如图，已知直线 $AB$、$CD$ 被直线 $AC$ 所截，$AB // CD$，$E$ 是平面内任意一点（点 $E$ 不在直线 $AB$、$CD$、$AC$ 上），设 $\angle BAE = \alpha$，$\angle DCE = \beta$。下列各式：\ding{172} $\alpha + \beta$，\ding{173} $\alpha - \beta$，\ding{174} $180^\circ - \alpha - \beta$，\ding{175} $360^\circ - \alpha - \beta$，$\angle AEC$ 的度数可能是（ ）

A. \ding{172}\ding{173}\ding{174} \quad
B. \ding{172}\ding{173}\ding{175} \quad
C. \ding{172}\ding{174}\ding{175} \quad
D. \ding{172}\ding{173}\ding{174}\ding{175}
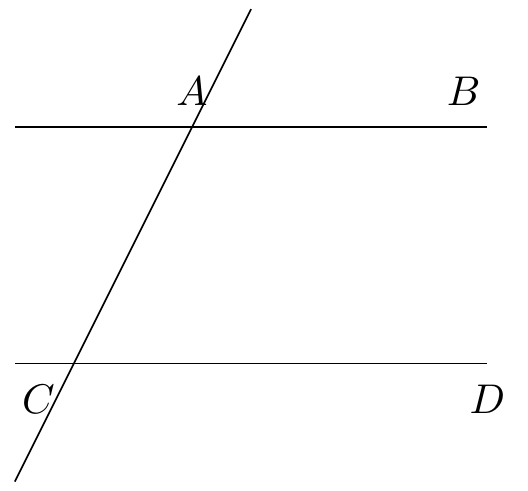
【解答】
解：
（1）如图1，由 \( AB \parallel CD \)，可得 \(\angle AOC = \angle DCE_1 = \beta\)，

\(\because \angle AOC = 180^\circ - \angle AOE_1 = 180^\circ - \left[180^\circ - (\angle BAE_1 + \angle AE_1O)\right] = \angle BAE_1 + \angle AE_1C\)，

\(\therefore \angle AE_1C = \beta - \alpha\).

（2）如图2，过 \( E_1 \) 作 \( AB \) 的平行线，则由 \( AB \parallel CD \)，可得

\(\angle 1 = \angle BAE_1 = \alpha\)，\(\angle 2 = \angle DCE_1 = \beta\)，

\(\therefore \angle AE_1C = \alpha + \beta\).

当 \( AE_2 \) 平分 \( \angle BAC \)，\( CE_2 \) 平分 \( \angle ACD \) 时，

\(\therefore \angle BAE_2 + \angle DCE_2 = \frac{1}{2} (\angle BAC + \angle ACD) = \frac{1}{2} \times 180^\circ = 90^\circ\)，即 \(\alpha + \beta = 90^\circ\)，

又 \(\because \angle AE_2C = \angle BAE_2 + \angle DCE_2\)，

\(\therefore \angle AE_2C = 180^\circ - (\alpha + \beta) = 180^\circ - \alpha - \beta\)。

（3）如图3，由 \( AB \parallel CD \)，可得 \(\angle BOE_3 = \angle DCE_3 = \beta\)，

同理可得，\(\angle BAE_3 = \angle BOE_3 + \angle AE_3C\)，

\(\therefore \angle AE_3C = \alpha - \beta\).

（4）如图4，过 \( E \) 作 \( EF \parallel AB \)，由 \( AB \parallel CD \)，

\(\therefore AB \parallel EF \parallel CD\)，

\(\therefore \angle BAE_4 + \angle AE_4F = 180^\circ\)，\(\angle FE_4C + \angle E_4CD = 180^\circ\)，

\(\therefore \angle BAE_4 + \angle AE_4C + \angle DCE_4 = 360^\circ\)，

\(\therefore \angle AE_4C = 360^\circ - \alpha - \beta\).

（5）（6）当点 \( E \) 在 \( CD \) 的下方时，同理可得，\$\angle AEC = \alpha - \beta$ 或 $\beta - \alpha$.

综上所述，$\angle AEC$ 的度数可能为 $\beta - \alpha$，$\alpha + \beta$，$\alpha - \beta$，$180^\circ - \alpha - \beta$，$360^\circ - \alpha - \beta$.

故选：D．
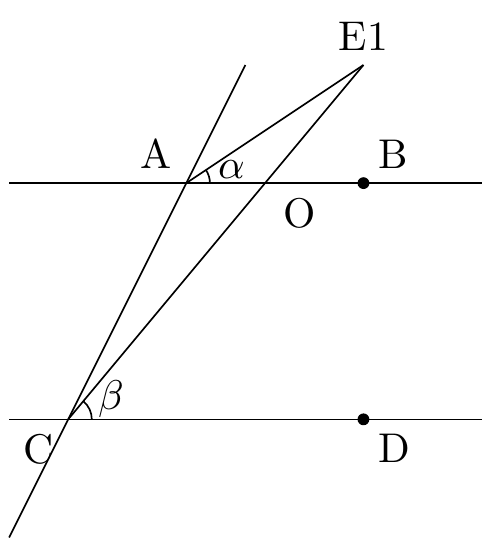
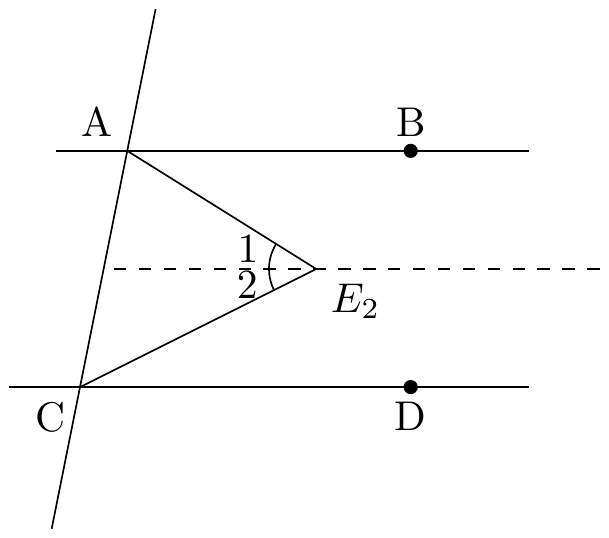
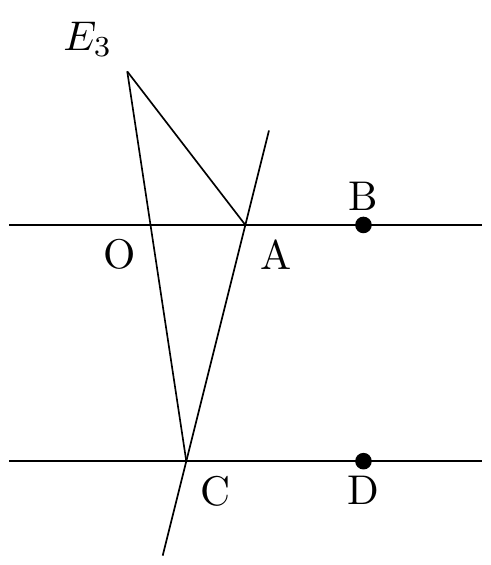
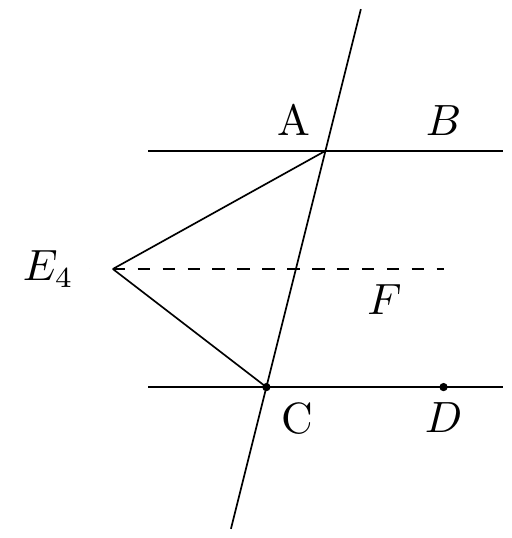